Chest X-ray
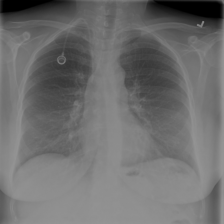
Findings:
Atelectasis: negative
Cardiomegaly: negative
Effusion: negative
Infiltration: negative
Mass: negative
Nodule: negative
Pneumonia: negative
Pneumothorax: negative
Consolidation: negative
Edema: negative
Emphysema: negative
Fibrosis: negative
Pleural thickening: negative
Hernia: negative